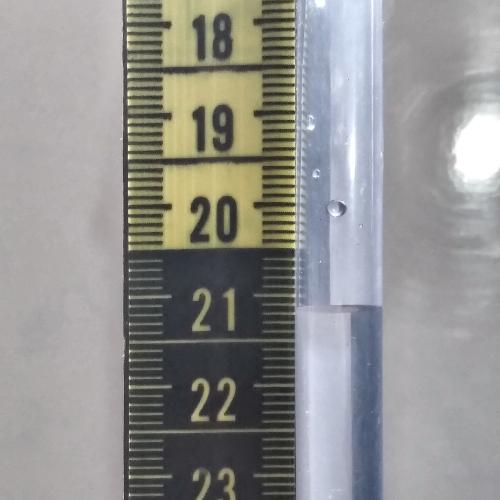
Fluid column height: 21.2 cm